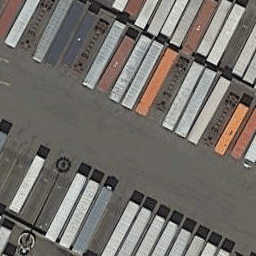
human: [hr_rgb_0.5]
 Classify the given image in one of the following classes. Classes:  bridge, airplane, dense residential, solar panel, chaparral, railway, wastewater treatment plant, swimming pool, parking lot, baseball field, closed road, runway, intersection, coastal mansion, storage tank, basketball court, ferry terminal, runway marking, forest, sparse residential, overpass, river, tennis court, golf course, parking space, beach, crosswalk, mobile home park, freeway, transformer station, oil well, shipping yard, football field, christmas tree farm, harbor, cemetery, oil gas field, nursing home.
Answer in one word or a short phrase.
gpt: shipping yard